Question: I create the JQGrid Row with Textboxes and one button.
Now I need the .

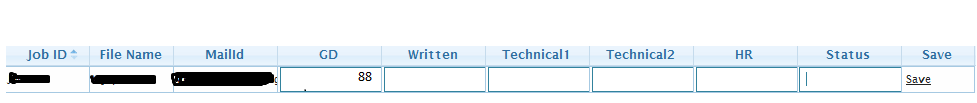
Answer: Try this:
'''
$('#tableId').on('click', '#saveLinkId', function(e){
var last = $(this).closest('tr').find('input[type="text"]').map(function(){
return this.value;
}).get();
console.log(last); // outputs like [88, xxx, ....n]
return false;
});
'''
---
As you have edited your question, so i have to change my answer accordingly. You can try the updated one now.